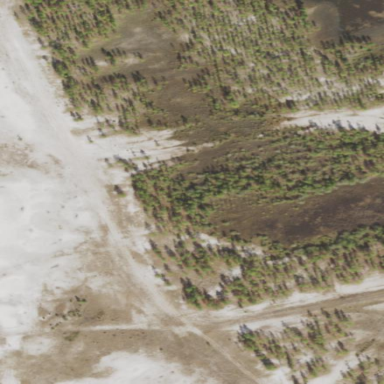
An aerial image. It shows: Marshy wetland area.